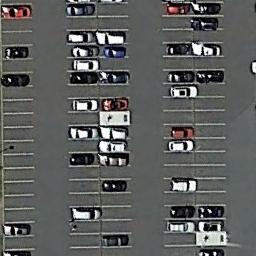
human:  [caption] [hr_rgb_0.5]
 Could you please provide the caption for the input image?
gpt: There are many different colors and styles of cars in the parking lot .

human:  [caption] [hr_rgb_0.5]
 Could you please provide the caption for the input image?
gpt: There are some cars on the parking lot .

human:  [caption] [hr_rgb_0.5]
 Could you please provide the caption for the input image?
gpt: The parking lot has some parked cars of different colors .

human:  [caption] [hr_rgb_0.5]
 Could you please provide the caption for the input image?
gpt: Three rows of cars were parked in the parking lot .

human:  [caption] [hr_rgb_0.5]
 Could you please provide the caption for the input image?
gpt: There are some cars and some empty space on the parking lot .